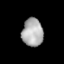
Tissue: lung
Cell type: B cells
Senescence score: 0.1753
Nuclear area (px): 579
Mean DAPI intensity: 171.879